Question: I am having problems with an iOS device and trying to get an app I'm developing on it. I have tried all the standard restarts, deleting profile from phone, etc. Where would be the first place to start to figure this out?

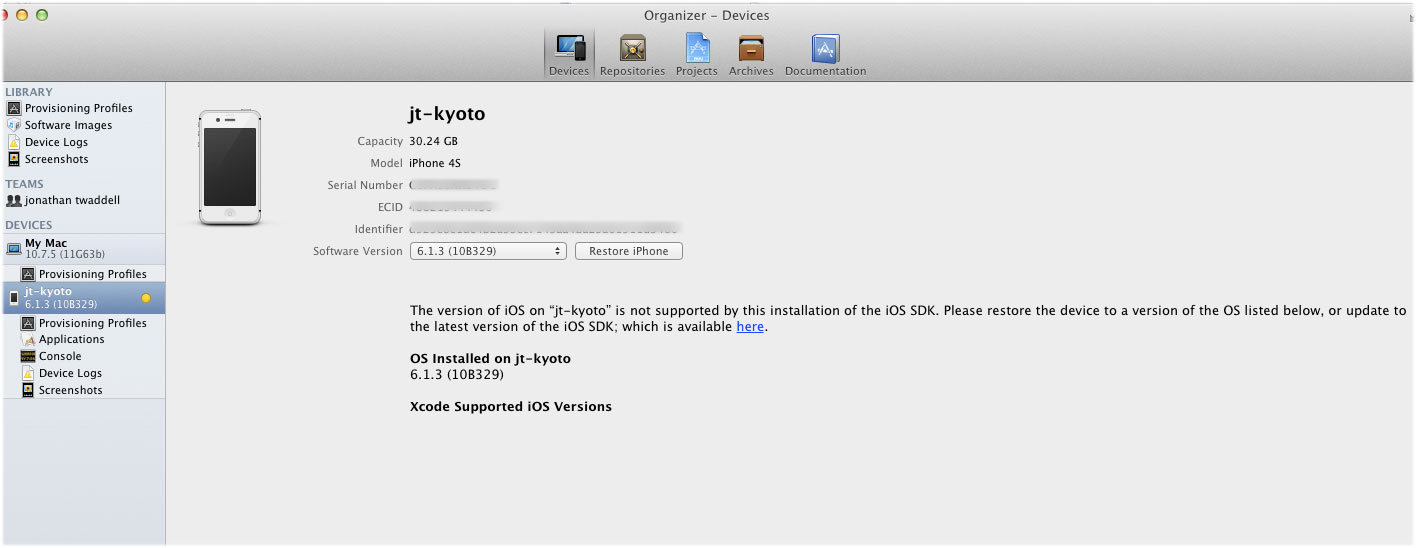
Answer: The yellow means that your version of XCode (and the SDK) is not the same as your iPhone's version, which is 6.1.3. You need to either update XCode so that you have the latest SDK or restore your device to the version of your SDK. (I don't know how easy it is to do that as I haven't had success with it in the past, but that is what the error message suggests.)